Question: Given the following 'System.Net.Http.HttpClient' 'Portable Class Library' throws an exception:
'''
var httpClient = new HttpClient();
httpClient.DefaultRequestHeaders.Add("Authorization", "aaaa,bbbb");
'''
The exception is:
> at System.Net.Http.Headers.HttpHeaders.AddInternal (System.String
name, IEnumerable'1 values, System.Net.Http.Headers.HeaderInfo headerInfo, Boolean ignoreInvalid) [0x0004c] in /Developer/MonoTouch/Source/mono/mcs/class/System.Net.Http/System.Net.Http.Headers/HttpHeaders.cs:195 at System.Net.Http.Headers.HttpHeaders.Add (System.String name, IEnumerable'1 values) [0x00011] in
/Developer/MonoTouch/Source/mono/mcs/class/System.Net.Http/System.Net.Http.Headers/HttpHeaders.cs:170
at System.Net.Http.Headers.HttpHeaders.Add (System.String name,
System.String value) [0x00000] in
/Developer/MonoTouch/Source/mono/mcs/class/System.Net.Http/System.Net.Http.Headers/HttpHeaders
< ... snip ...>
Now this only happens under the following
Header key = 'Authorization'. If you change that to anything else, it's ok.
Value = has to have a comma, in it.
Now, this previous SO question suggests that a comma is the correct way to stick multiple values in the header.
Can anyone explain what is going on?
NOTE: This is on Xamarin, so I guess it's mono. Not sure if that's important.
UPDATE:
here's a pic of it.

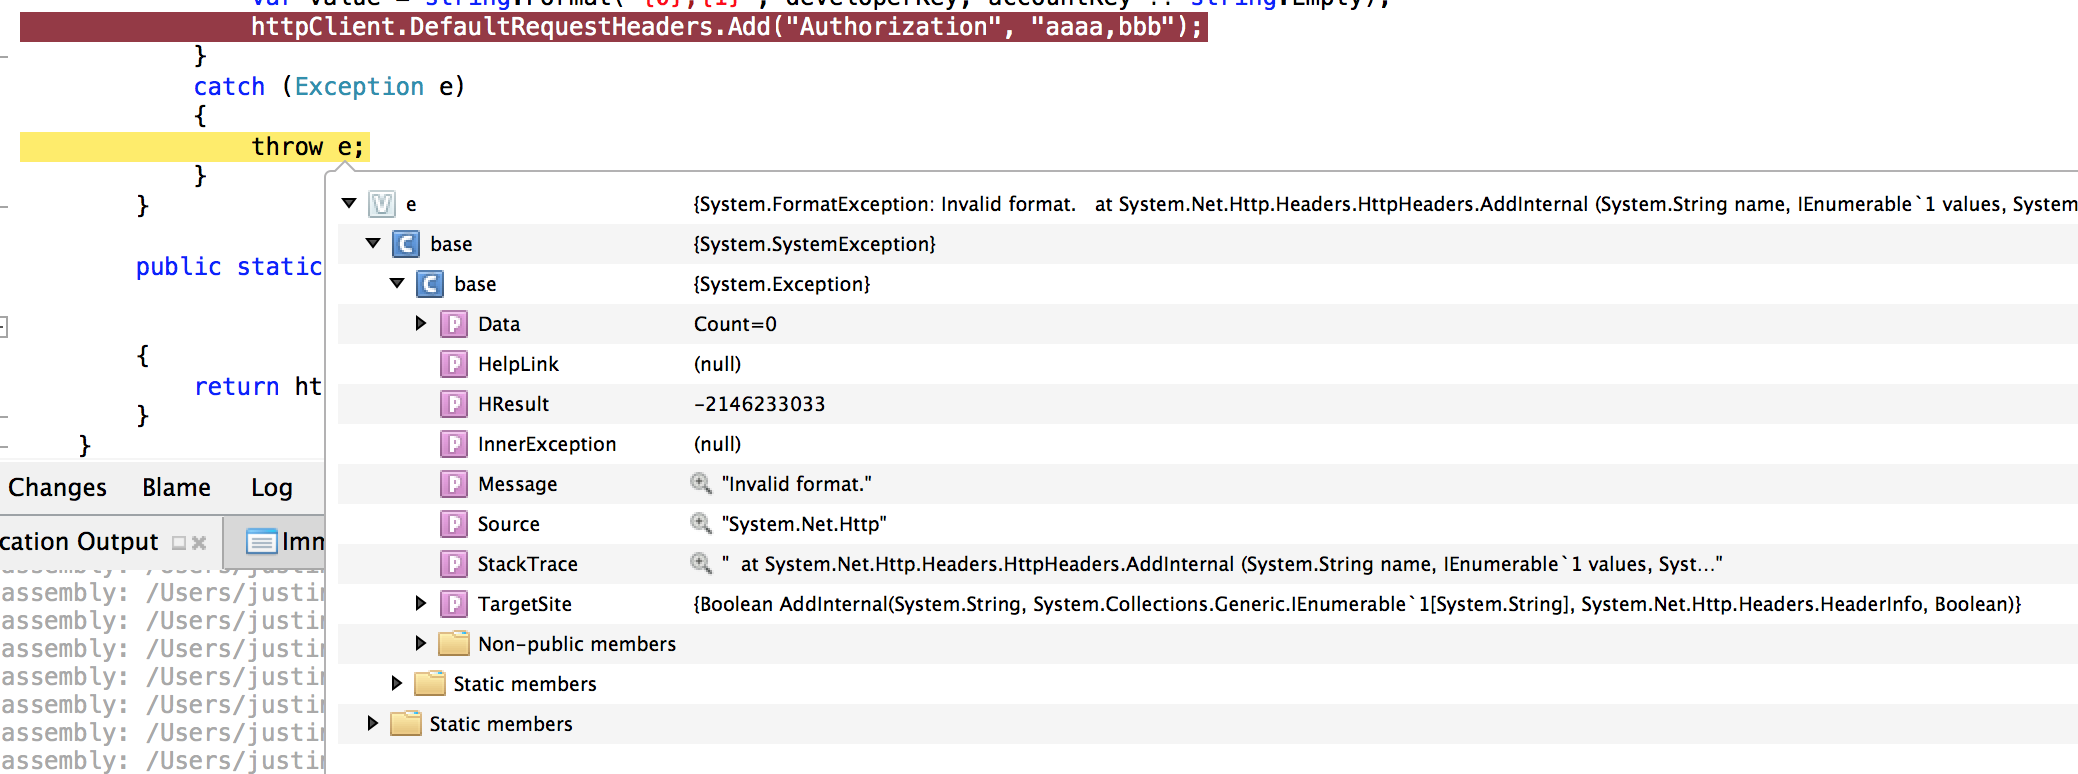
Answer: According to <URL> separating with a comma does seem valid.
"It uses an extensible, case-insensitive token to identify the authentication scheme,
followed by a comma-separated list of attribute-value pairs which
carry the parameters necessary for achieving authentication via that
scheme."
But therein it suggests you are quite possible setting them incorrectly, they must be of the form "attribute-value pairs":
'''
auth-param = token "=" ( token | quoted-string )
'''
How exactly are you setting them?
'''
httpClient.DefaultRequestHeaders.Add("Authorization", "aaaa,bbbb");
'''
The above is seemingly invalid, they are not attribute pairs "aaaa,bbbb". There is no = sign for either attribute you are attempting to set.
Try the following as a test:
'''
httpClient.DefaultRequestHeaders.Add("Authorization", "aaaa=1234,bbbb=45678");
'''